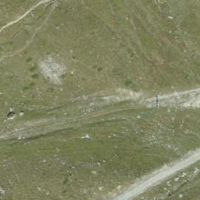
EUNIS habitat code: 26
Species observed at this site:
Oenanthe oenanthe
Anthus spinoletta